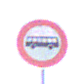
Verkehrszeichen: VerbotKraftomnibusse
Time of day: SunriseSunset
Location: Outdoor (Suburban)
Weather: Clear
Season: NotSpecified
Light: Natural